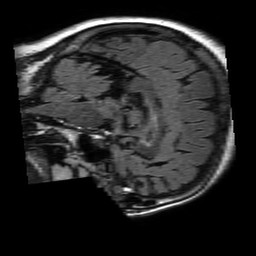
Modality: FLAIR
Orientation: sagittal
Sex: female
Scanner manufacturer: philips
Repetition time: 11 s
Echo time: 0.125 s